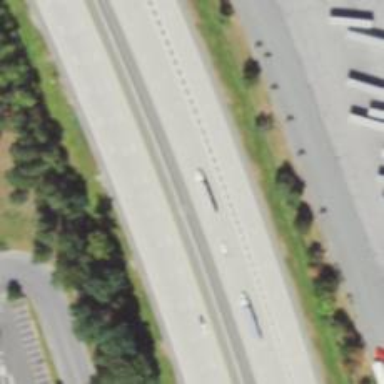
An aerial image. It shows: Motorway.